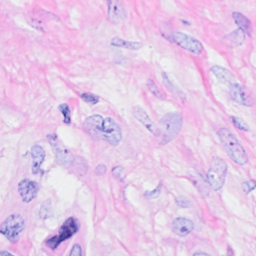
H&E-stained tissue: Breast